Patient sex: F
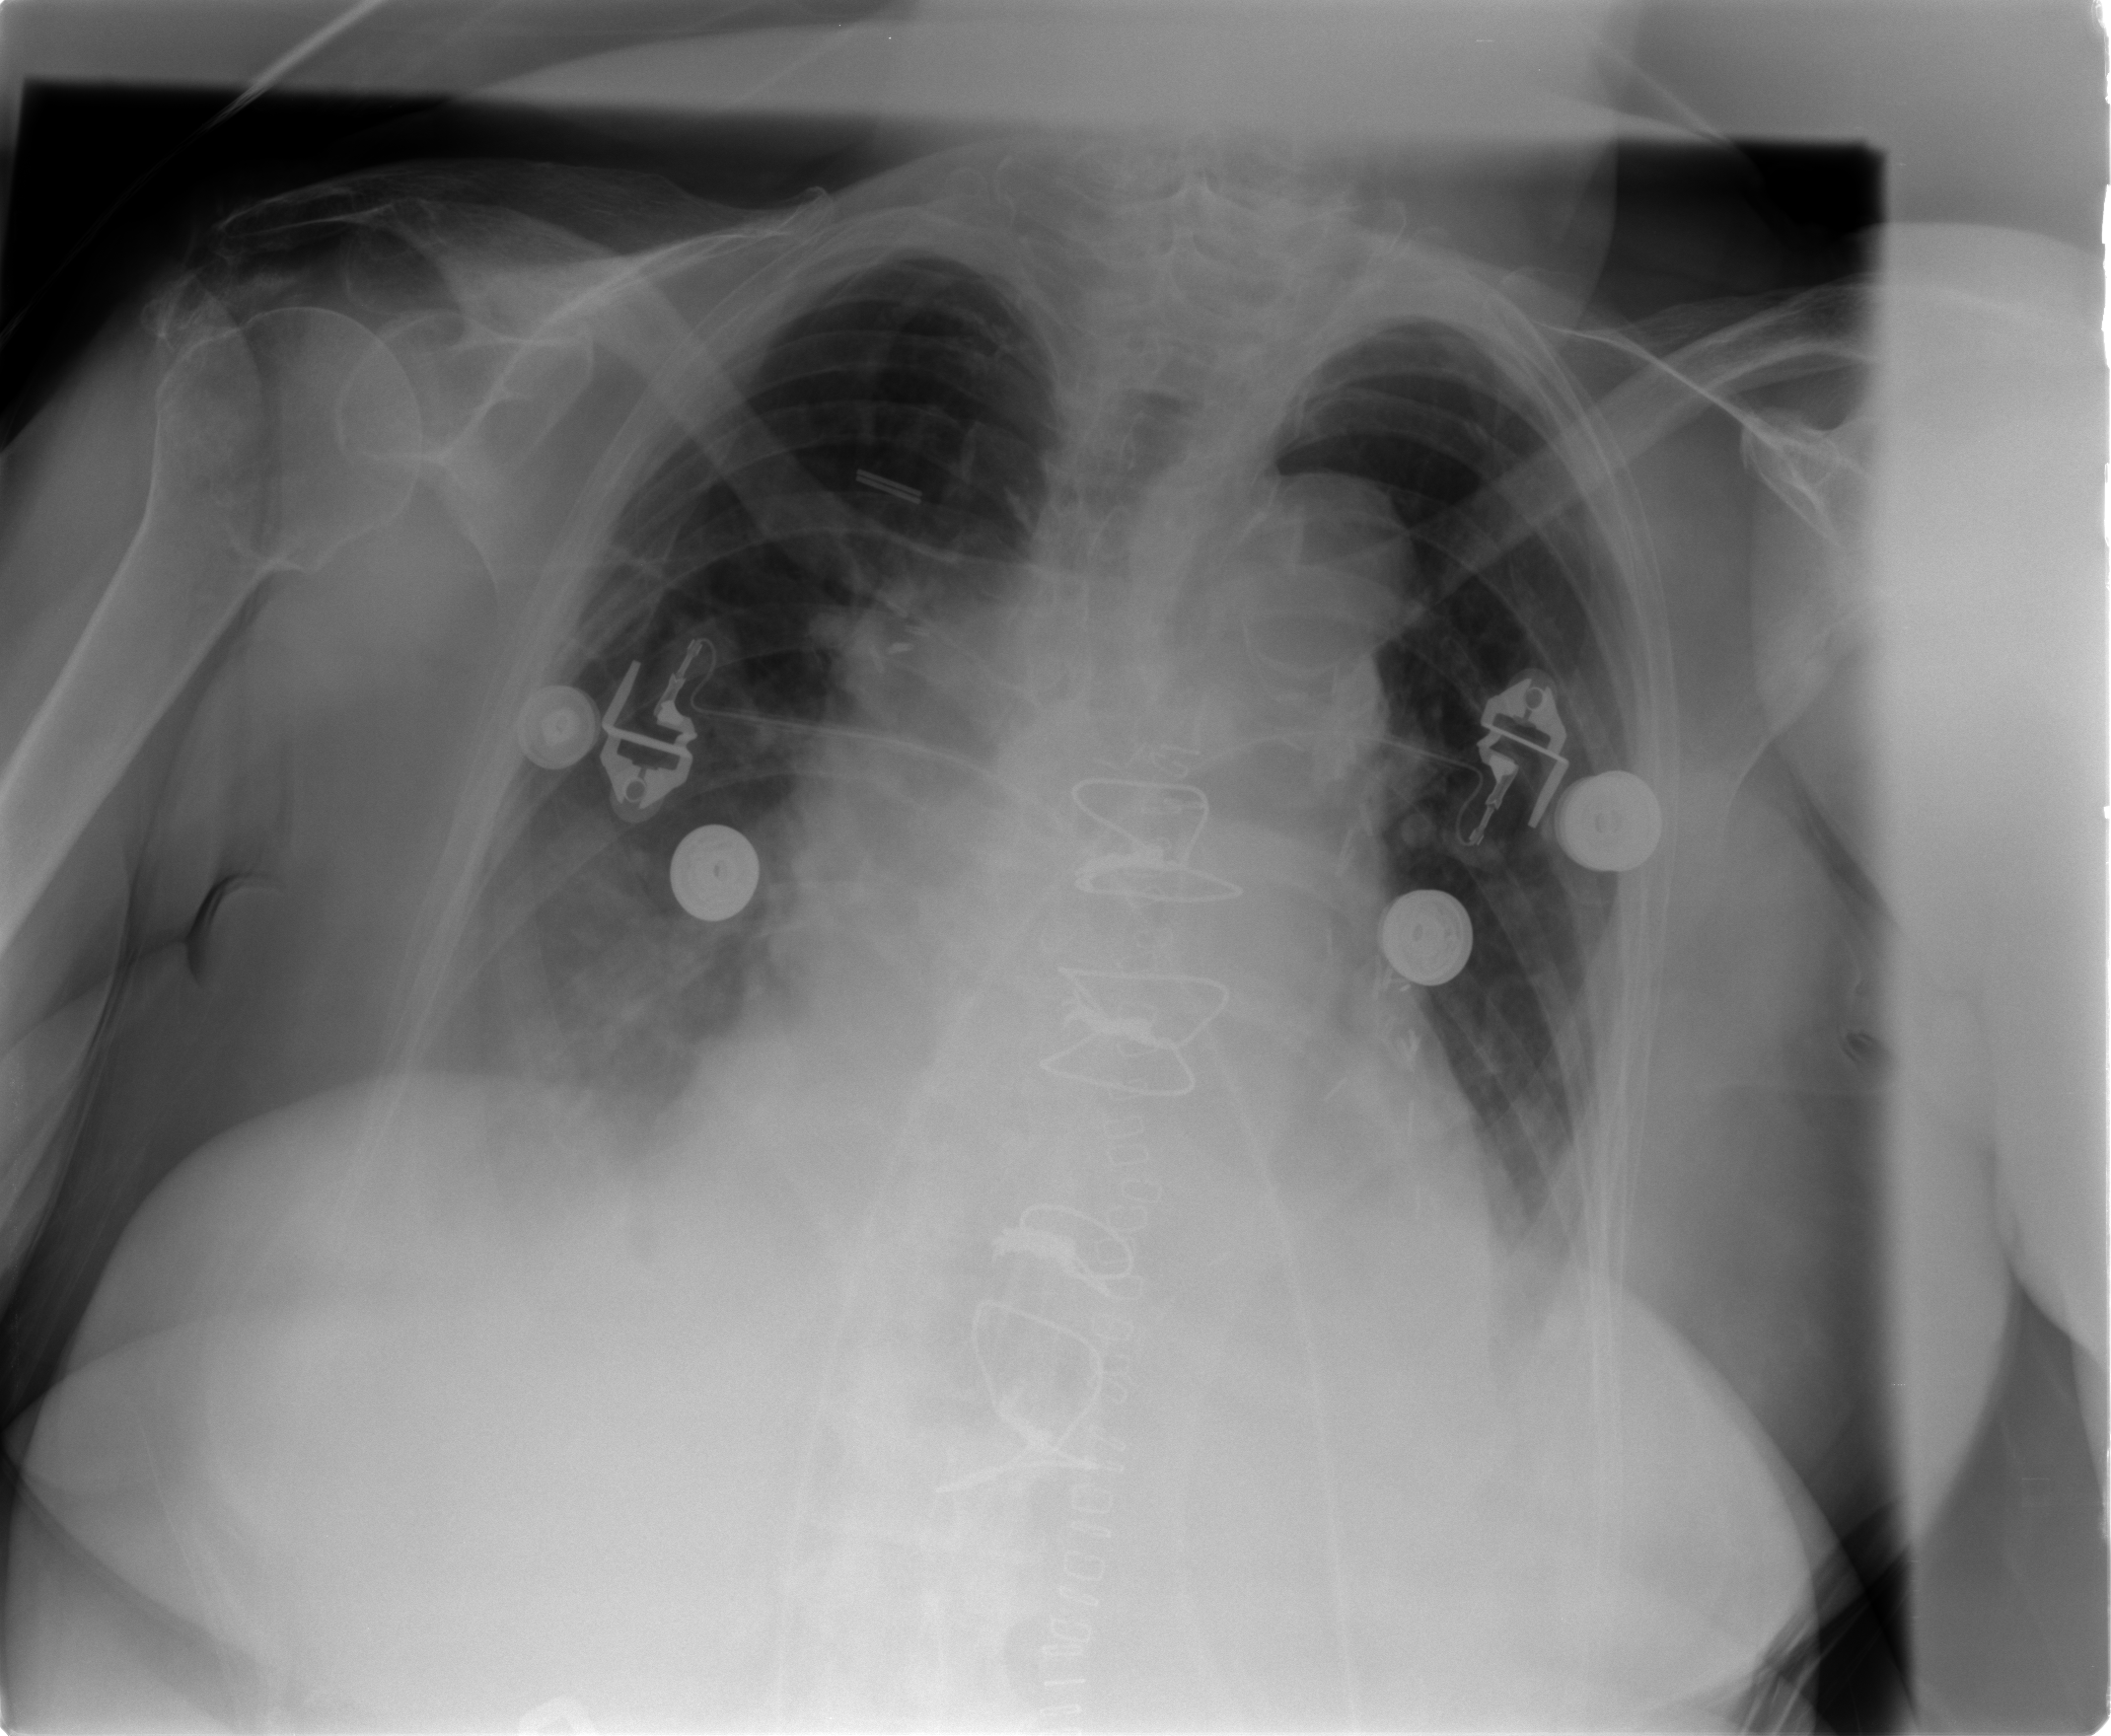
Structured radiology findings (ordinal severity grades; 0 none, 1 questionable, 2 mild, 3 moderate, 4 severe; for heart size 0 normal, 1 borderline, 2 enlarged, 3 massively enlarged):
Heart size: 2
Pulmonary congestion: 2
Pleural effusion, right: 2
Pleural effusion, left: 2
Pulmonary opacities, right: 0
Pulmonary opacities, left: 0
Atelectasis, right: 2
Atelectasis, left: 2